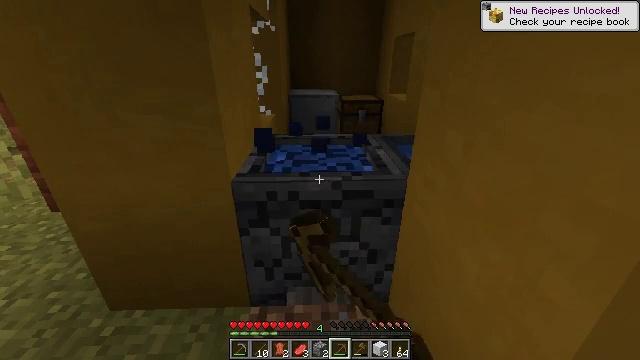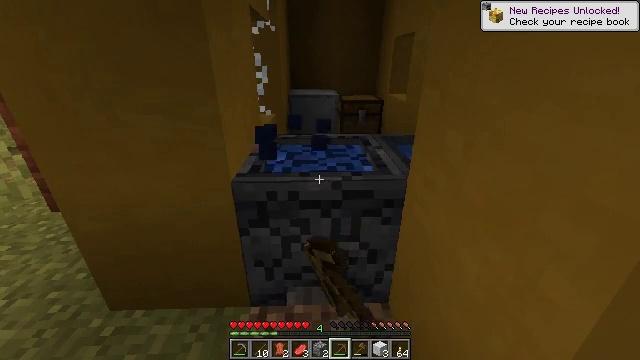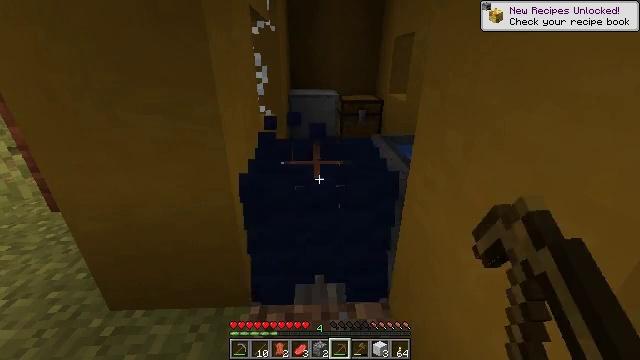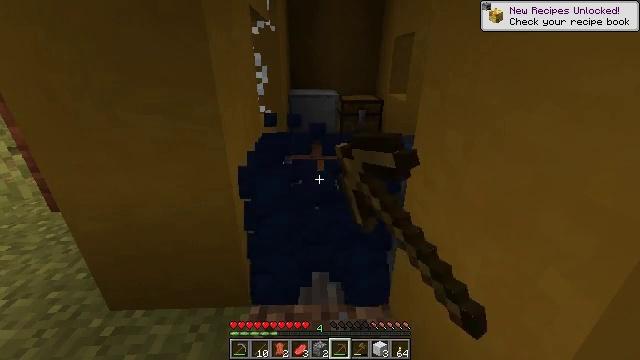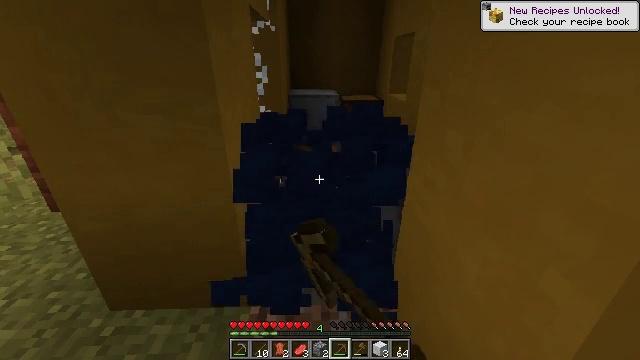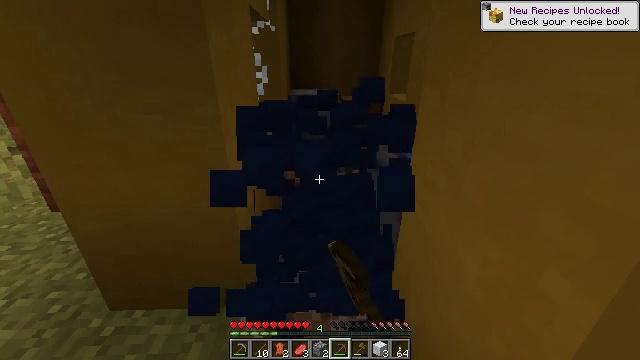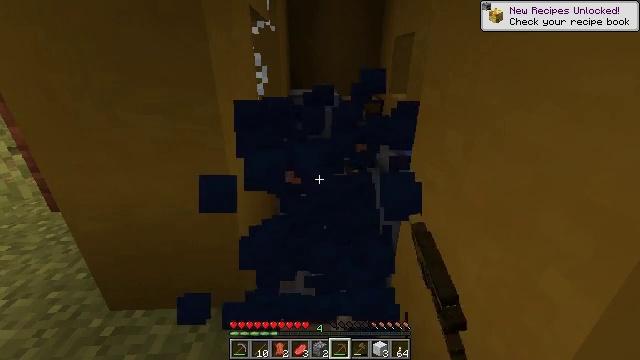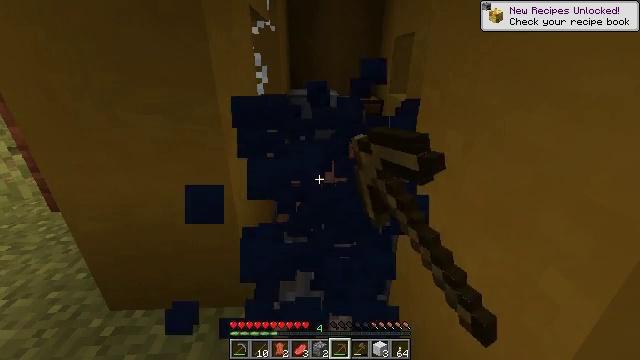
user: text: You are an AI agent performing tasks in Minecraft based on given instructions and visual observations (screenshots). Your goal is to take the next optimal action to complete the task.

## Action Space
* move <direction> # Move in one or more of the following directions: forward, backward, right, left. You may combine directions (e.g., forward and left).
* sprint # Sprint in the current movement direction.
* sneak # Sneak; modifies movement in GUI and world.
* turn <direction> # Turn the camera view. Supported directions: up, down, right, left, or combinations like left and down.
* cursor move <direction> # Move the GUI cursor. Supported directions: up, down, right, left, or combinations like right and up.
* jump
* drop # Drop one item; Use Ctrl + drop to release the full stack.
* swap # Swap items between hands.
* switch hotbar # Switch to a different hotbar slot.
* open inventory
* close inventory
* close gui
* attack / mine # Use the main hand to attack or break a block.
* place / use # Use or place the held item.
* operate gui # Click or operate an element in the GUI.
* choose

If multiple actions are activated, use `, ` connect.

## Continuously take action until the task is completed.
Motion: motion action
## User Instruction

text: Destroy the cauldron to put it in your inventory.
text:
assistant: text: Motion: attack / mine
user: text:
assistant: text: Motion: attack / mine
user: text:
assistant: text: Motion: attack / mine
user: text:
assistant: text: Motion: attack / mine
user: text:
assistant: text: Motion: attack / mine
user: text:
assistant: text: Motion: attack / mine
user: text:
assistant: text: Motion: attack / mine
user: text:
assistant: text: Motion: attack / mine